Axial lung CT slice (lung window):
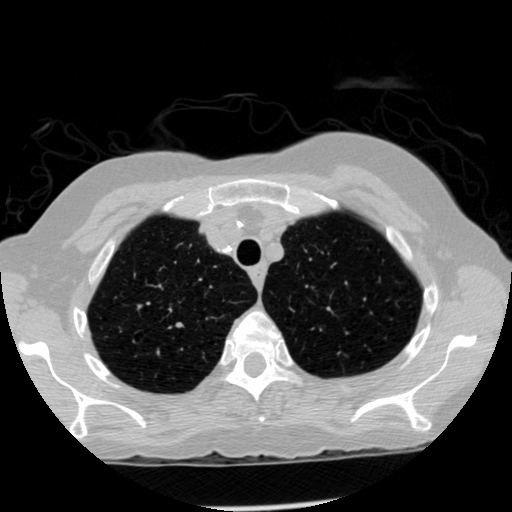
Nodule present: no